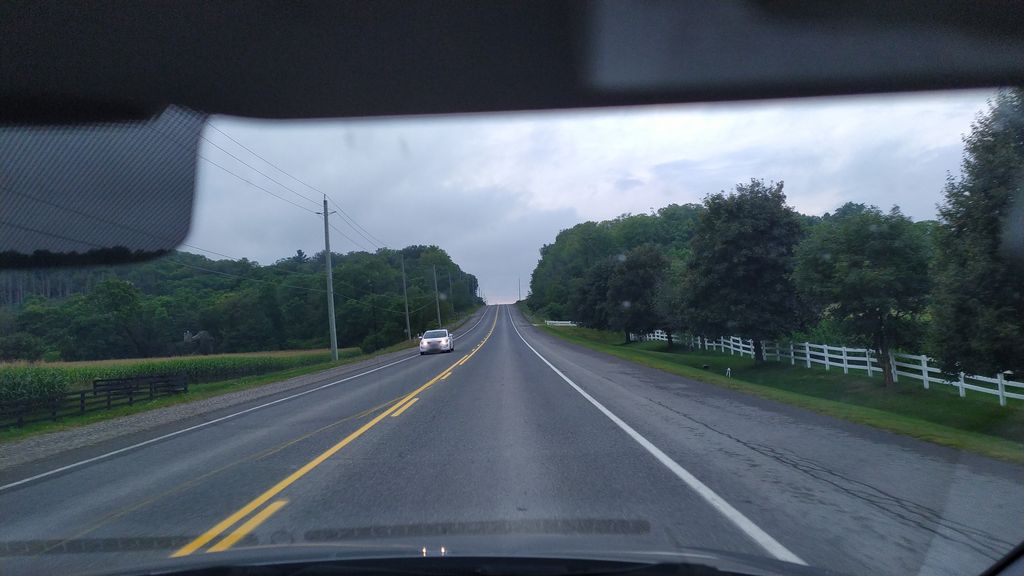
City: kitchener-waterloo